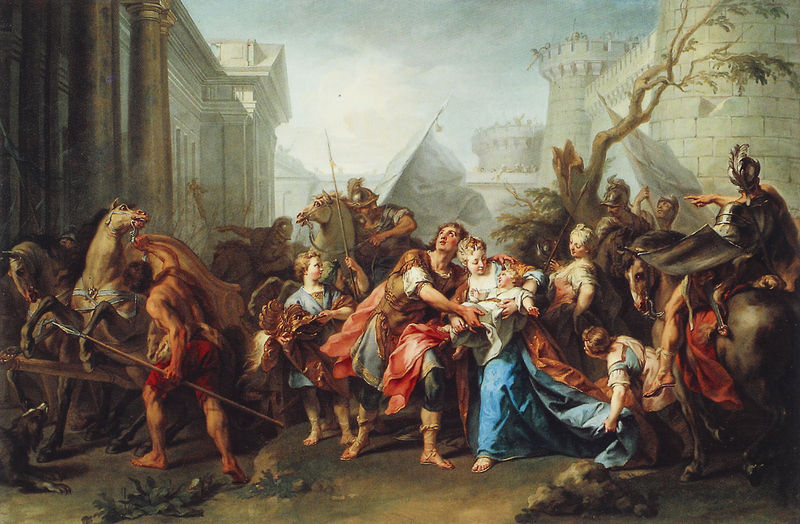
Titel: Der Abschied von Hektor und von Andromache
Künstler: Jean Restout
Institution: New York, Privatsammlung Ruth Blumka
Schlagwörter: baum, blau, kampf, menschen, frau, säule, säulen, rot, architektur, stein, kind, pferd, pferde, reiter, turm, federbusch, fassade, fahne, angst, krieg, lanze, soldaten, schild, burg, helm, ritter, speer, drama, wall, freankreich